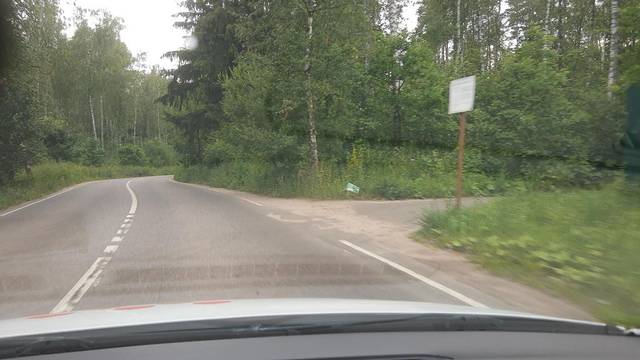
Region: Russia
Coordinates: 55.765, 38.401